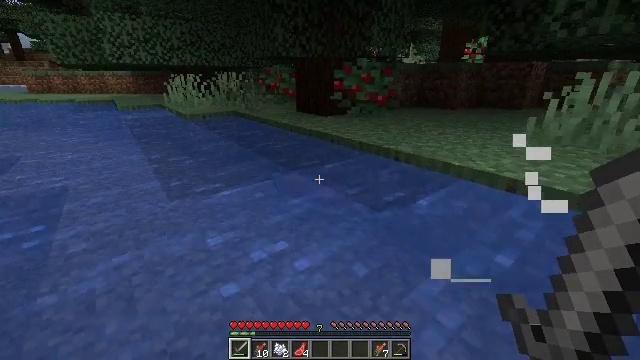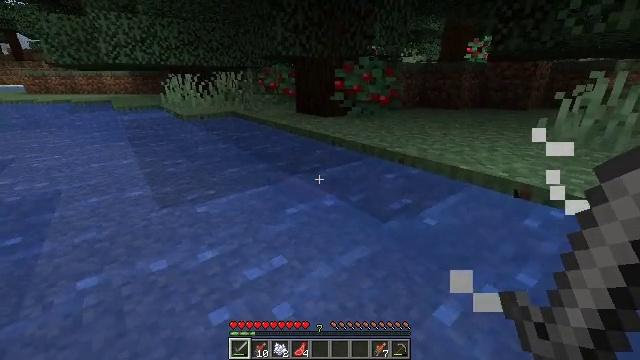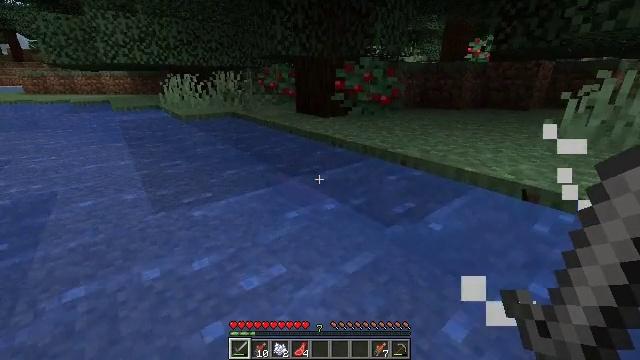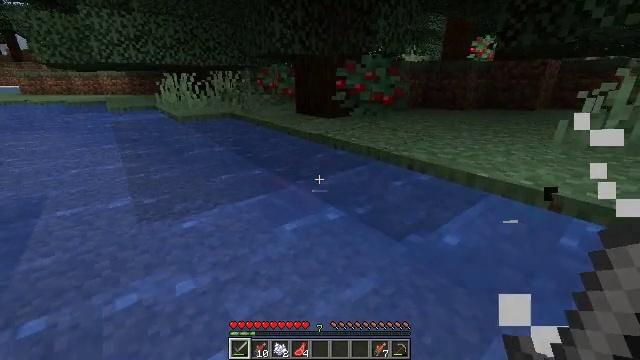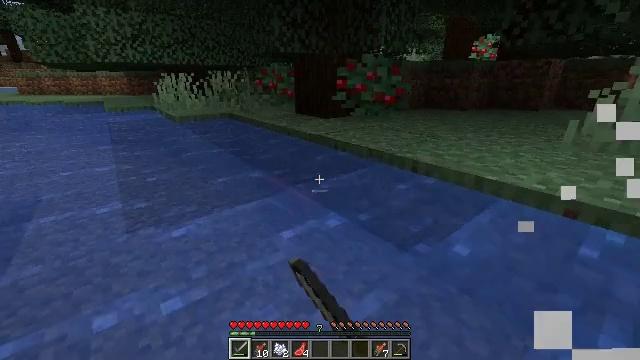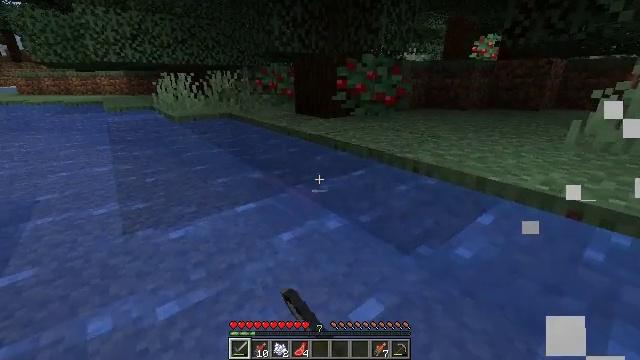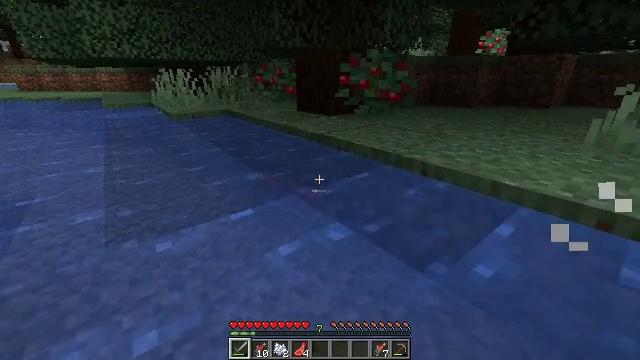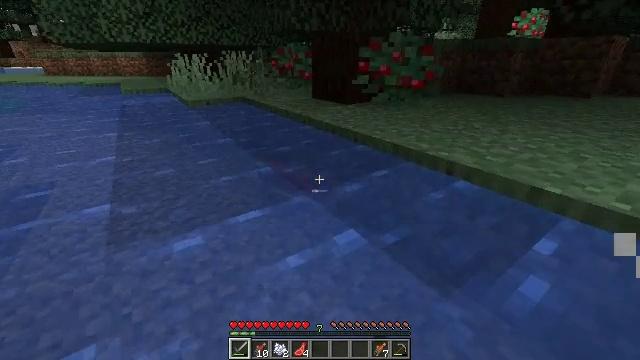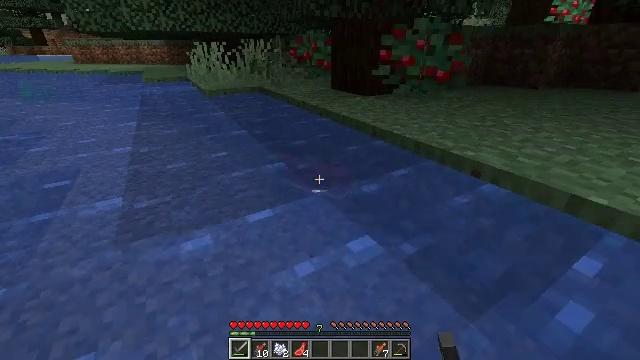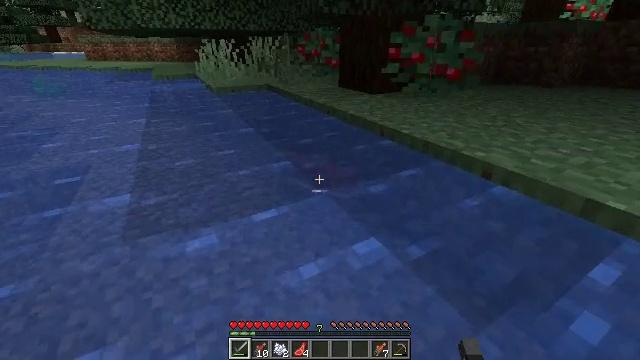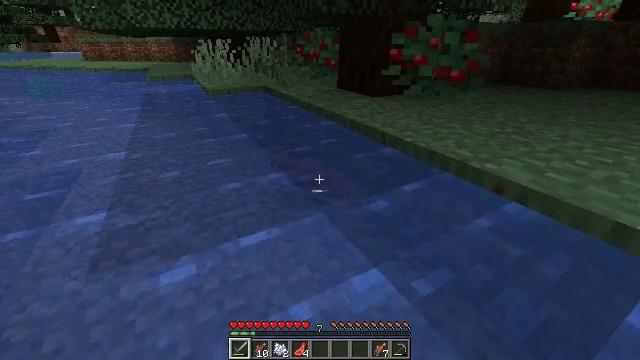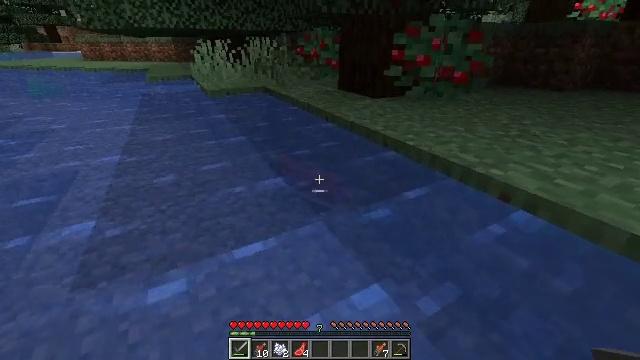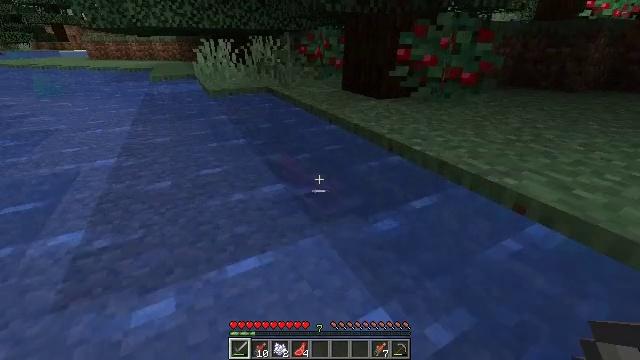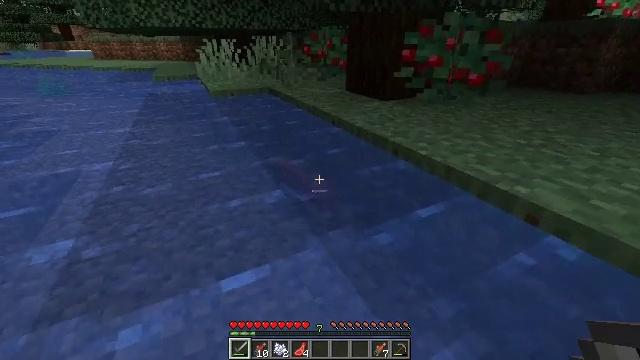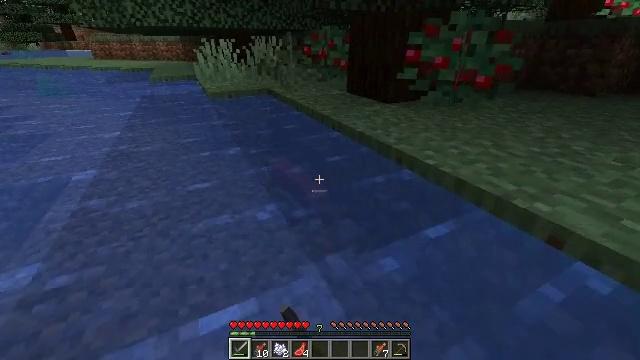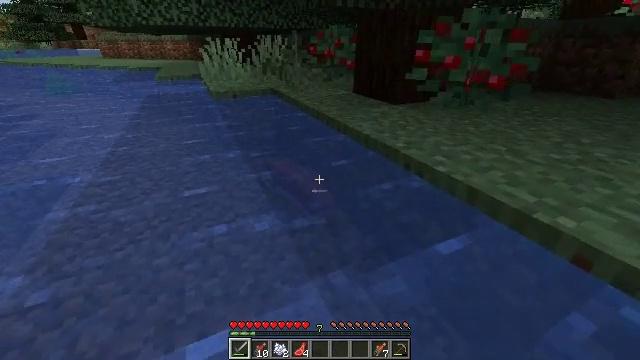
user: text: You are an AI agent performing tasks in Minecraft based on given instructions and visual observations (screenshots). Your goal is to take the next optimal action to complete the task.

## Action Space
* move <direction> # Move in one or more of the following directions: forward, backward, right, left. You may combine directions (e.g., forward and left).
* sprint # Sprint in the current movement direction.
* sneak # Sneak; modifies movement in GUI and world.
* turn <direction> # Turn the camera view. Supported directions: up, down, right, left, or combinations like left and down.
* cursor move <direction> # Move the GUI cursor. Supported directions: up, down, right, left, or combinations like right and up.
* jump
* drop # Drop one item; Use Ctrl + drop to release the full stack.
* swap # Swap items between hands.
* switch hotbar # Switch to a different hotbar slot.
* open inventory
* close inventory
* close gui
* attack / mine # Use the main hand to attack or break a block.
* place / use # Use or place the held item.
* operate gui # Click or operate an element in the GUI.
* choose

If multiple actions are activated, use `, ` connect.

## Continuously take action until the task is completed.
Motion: motion action
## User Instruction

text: Hunt fish.
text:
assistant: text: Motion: move forward
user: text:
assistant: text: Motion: move forward
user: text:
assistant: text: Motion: move forward, attack / mine
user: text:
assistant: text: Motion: move forward, attack / mine
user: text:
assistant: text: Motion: move forward, attack / mine
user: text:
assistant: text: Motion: move forward, attack / mine
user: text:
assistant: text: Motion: move forward, turn left and down
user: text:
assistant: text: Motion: move forward, turn left and down
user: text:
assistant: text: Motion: move forward, turn left
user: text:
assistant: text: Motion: move forward
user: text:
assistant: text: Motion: move forward
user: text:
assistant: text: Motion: move forward
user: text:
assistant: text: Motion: move forward, attack / mine
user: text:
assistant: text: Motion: move forward, attack / mine
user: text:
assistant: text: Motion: move forward, turn left
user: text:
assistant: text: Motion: move forward, turn left
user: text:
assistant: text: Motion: move forward, turn left
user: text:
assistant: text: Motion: move forward, turn left
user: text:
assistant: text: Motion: move forward
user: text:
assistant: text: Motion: move forward
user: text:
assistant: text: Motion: move forward, turn left
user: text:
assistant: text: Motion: move forward, turn left
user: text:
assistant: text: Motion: move forward, turn left
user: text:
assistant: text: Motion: move forward
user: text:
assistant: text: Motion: move forward
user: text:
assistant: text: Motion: move forward, turn left
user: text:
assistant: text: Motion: move forward, turn left
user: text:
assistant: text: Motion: move forward
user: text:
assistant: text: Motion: move forward, turn left
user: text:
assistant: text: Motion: move forward, turn left